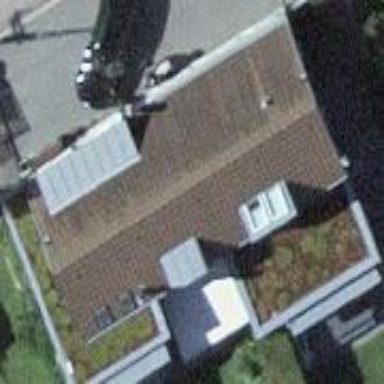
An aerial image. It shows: Residential building.